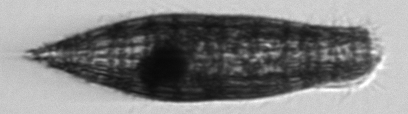
Label: Tiarina_fusus